Chest X-ray:
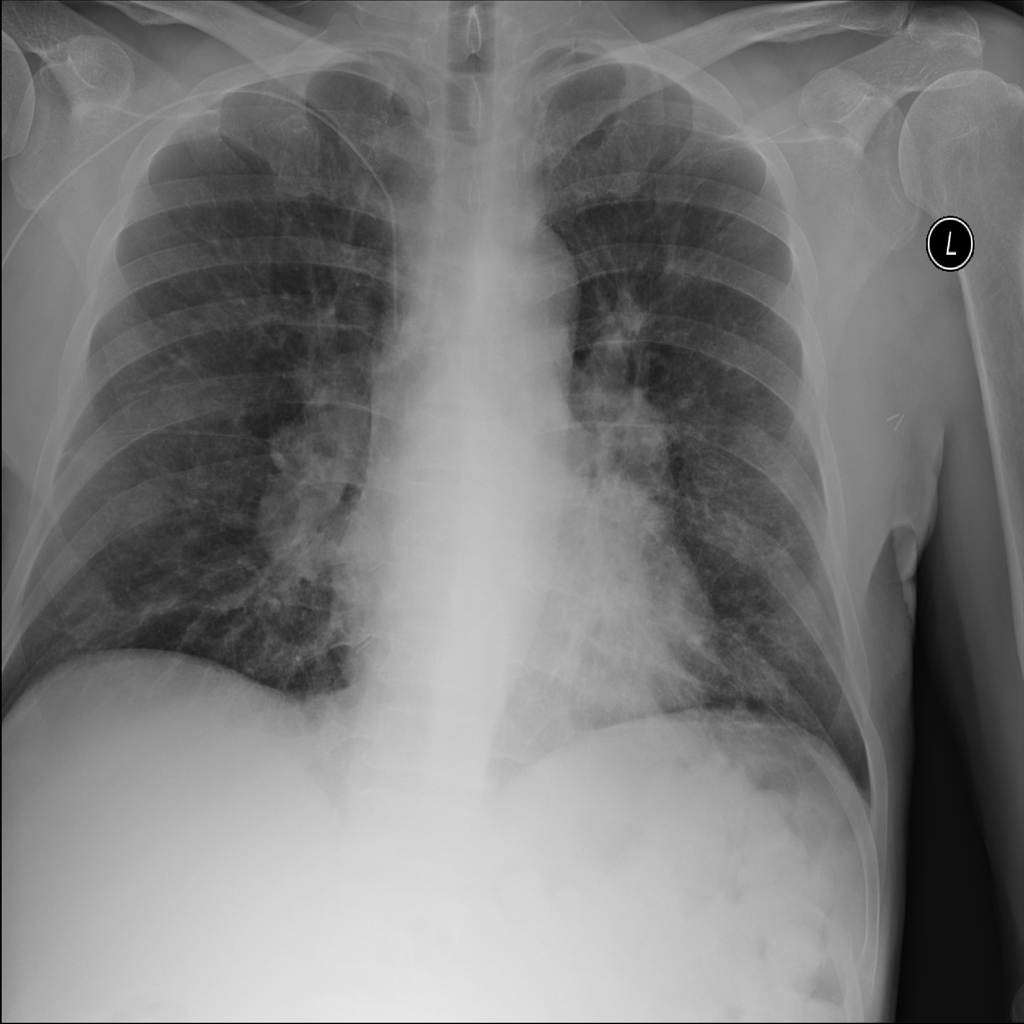
Findings: Consolidation
No abnormal finding: no